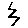
Label: zigzag